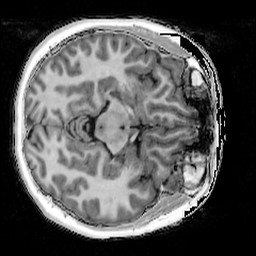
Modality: T1w
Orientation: axial
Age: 14
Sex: female
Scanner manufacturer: siemens
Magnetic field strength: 3 T
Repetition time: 4 s
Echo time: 0.00291 s